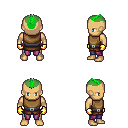
a pixel art fantasy rpg character, male body template, human, tanned skin, leather chest armor, magenta pants, green short mohawk hairstyle, gold gloves, four views (front, back, left, right), 2x2 character sprite sheet, small pixel art, hard edges, no anti-aliasing